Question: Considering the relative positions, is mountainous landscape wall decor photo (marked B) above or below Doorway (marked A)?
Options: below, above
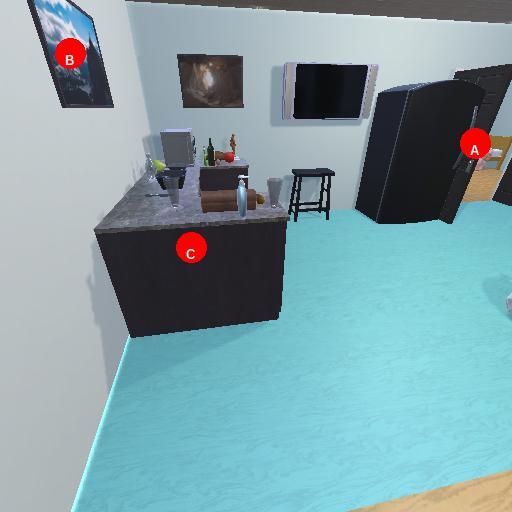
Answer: below